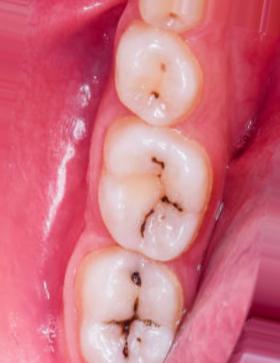
Condition: Caries